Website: macys
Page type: customer-info-address
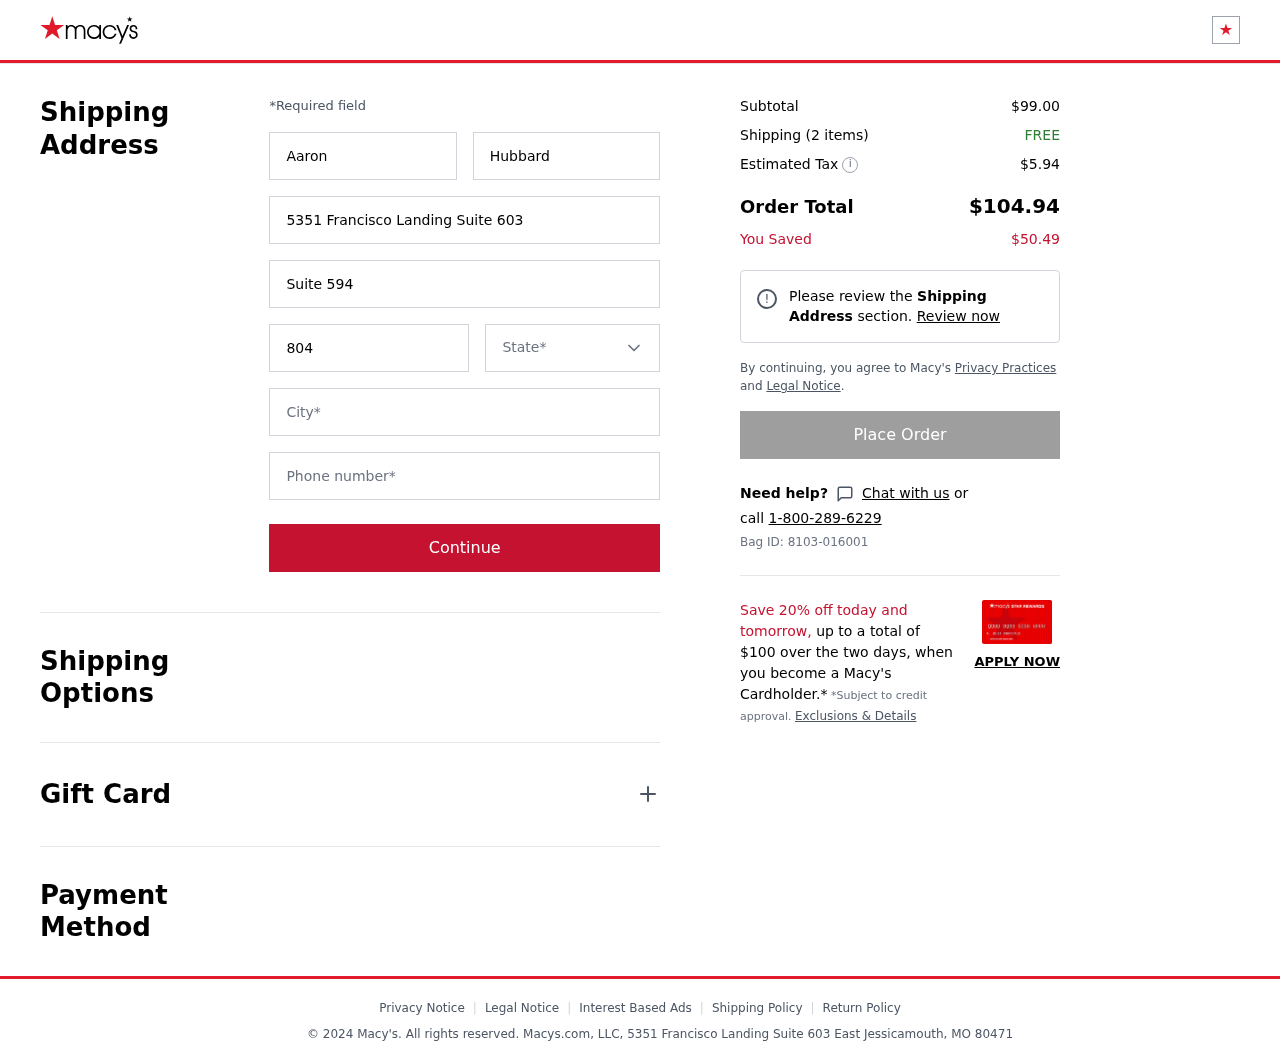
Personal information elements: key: PII_CITY
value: East Jessicamouth
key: PII_FIRSTNAME
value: Aaron
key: PII_LASTNAME
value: Hubbard
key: PII_PHONE
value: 9973529771
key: PII_POSTCODE
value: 80471
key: PII_STATE
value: Missouri
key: PII_STREET
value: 5351 Francisco Landing Suite 603
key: PII_STREET2
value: Suite 594
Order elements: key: ORDER_SUBTOTAL
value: $99.00
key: ORDER_NUM_ITEMS
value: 2
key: ORDER_SHIPPING_COST
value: FREE
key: ORDER_TAX
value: $5.94
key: ORDER_TOTAL
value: $104.94
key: ORDER_SAVINGS
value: $50.49
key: ORDER_BAG_ID
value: Bag ID: 8103-016001